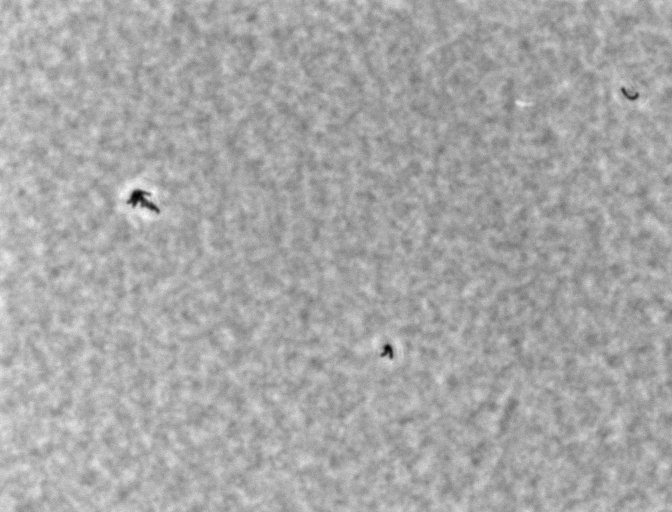
Listeria innocua